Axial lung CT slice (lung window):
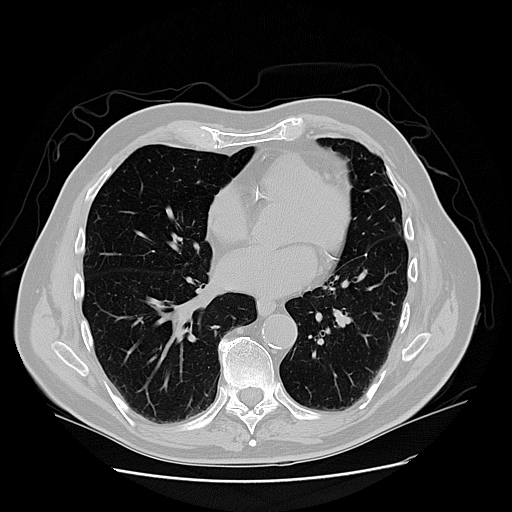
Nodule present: no